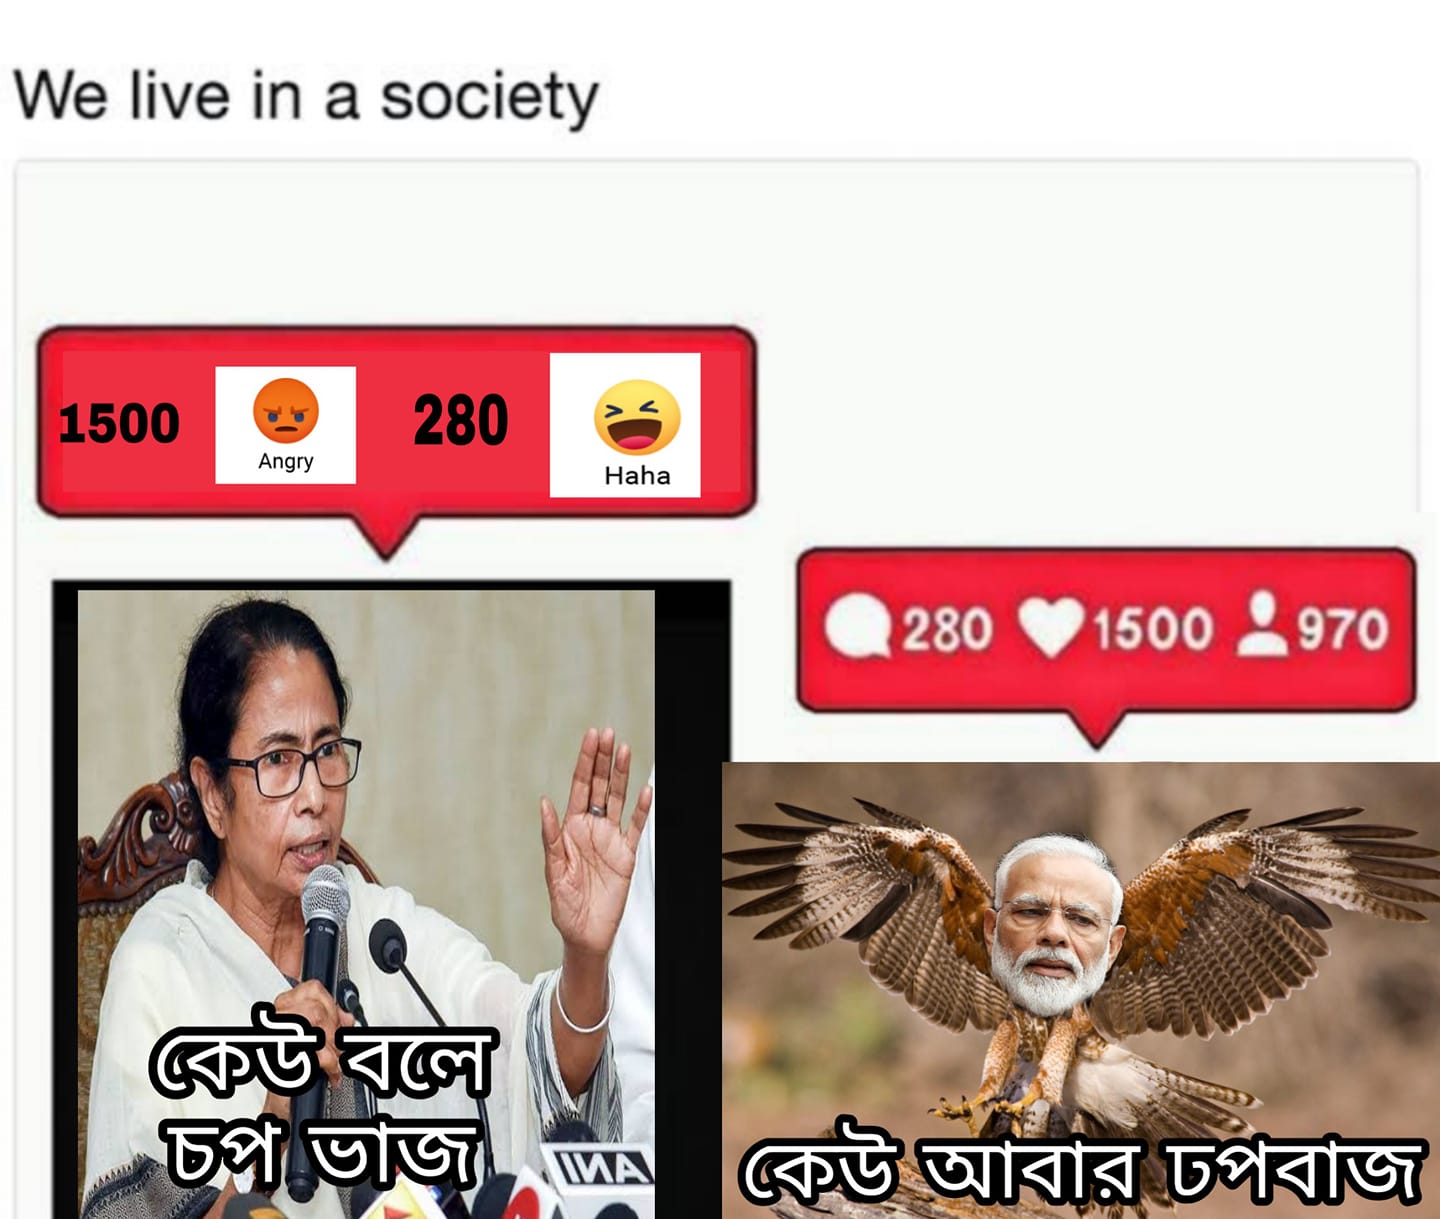
Caption: We live in a society   কেউ বলে চপ ভাজা     কেউ আবার ঢপবাজ
Label: hate